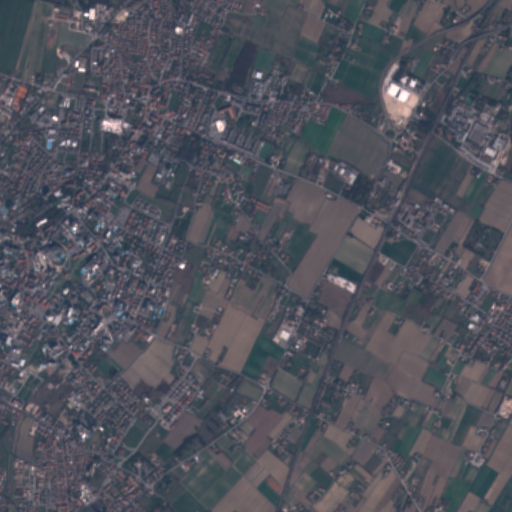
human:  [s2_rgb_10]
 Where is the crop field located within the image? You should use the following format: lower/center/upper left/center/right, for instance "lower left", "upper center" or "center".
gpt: The crop field is located in the upper left of the image.
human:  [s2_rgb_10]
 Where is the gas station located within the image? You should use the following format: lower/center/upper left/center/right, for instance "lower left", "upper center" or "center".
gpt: The gas station is located in the upper left of the image.
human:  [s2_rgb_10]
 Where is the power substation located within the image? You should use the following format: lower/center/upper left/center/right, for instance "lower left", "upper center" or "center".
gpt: The power substation is located in the left of the image.
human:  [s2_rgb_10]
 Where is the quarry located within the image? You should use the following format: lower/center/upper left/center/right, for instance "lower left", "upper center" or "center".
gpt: The quarry is located in the lower right of the image.
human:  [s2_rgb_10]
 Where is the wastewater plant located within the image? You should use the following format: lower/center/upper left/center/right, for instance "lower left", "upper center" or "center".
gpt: The wastewater plant is located in the center left of the image.
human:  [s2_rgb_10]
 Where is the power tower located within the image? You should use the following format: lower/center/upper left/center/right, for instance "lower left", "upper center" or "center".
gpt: There is no power tower in the image.